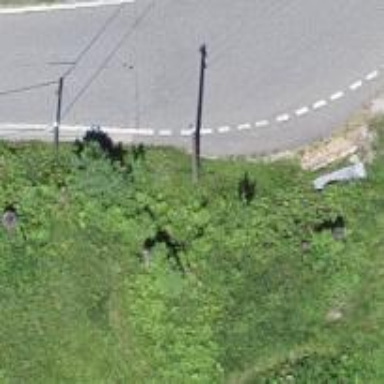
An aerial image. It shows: Power pole.